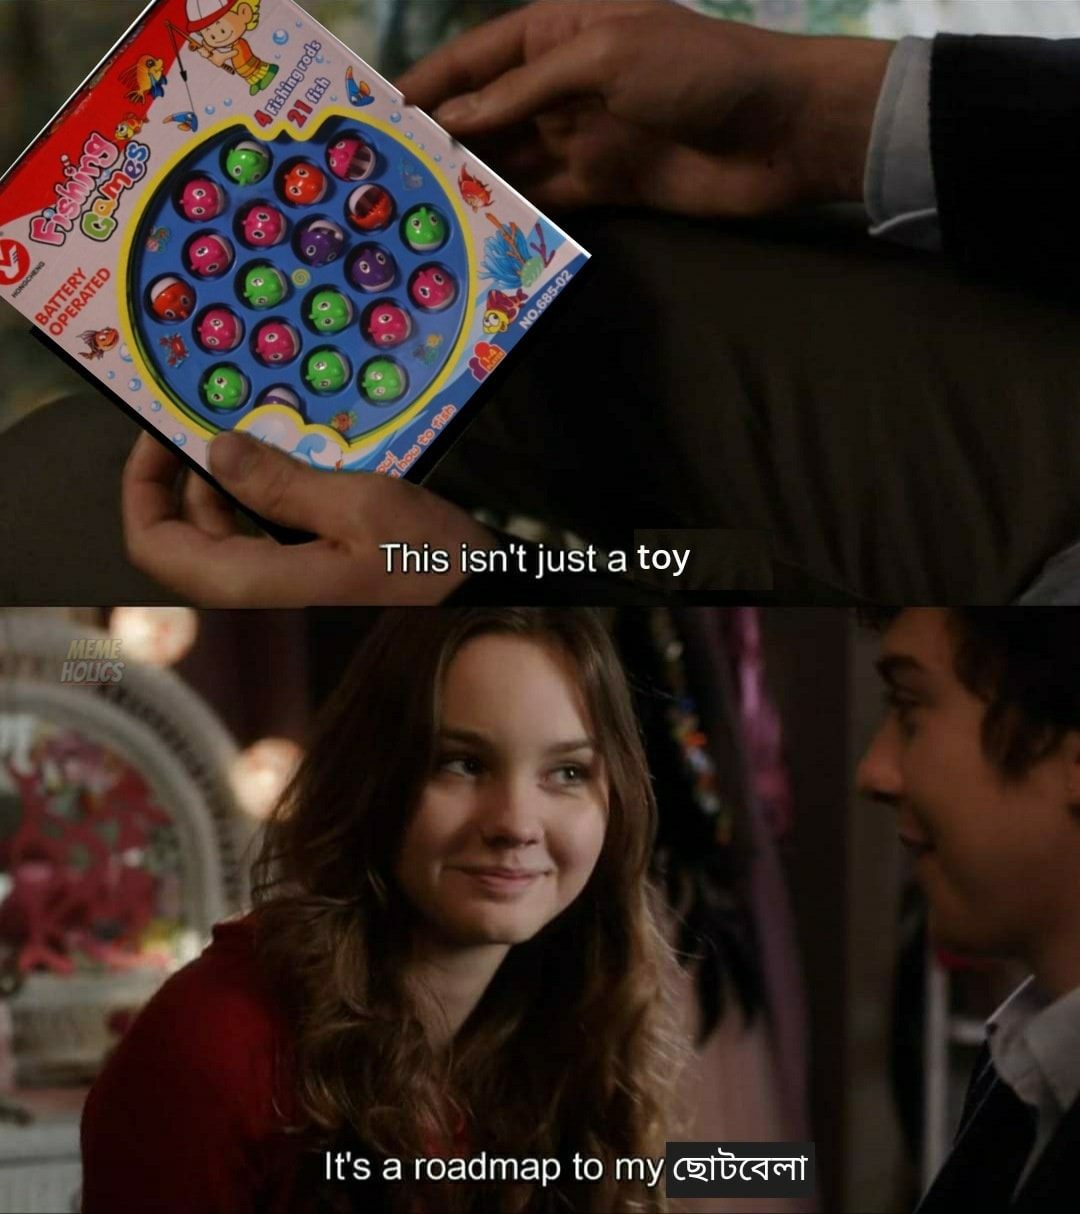
Caption: This isn't just a toy.      It's a roadmap to my ছোটবেলা
Label: non-hate